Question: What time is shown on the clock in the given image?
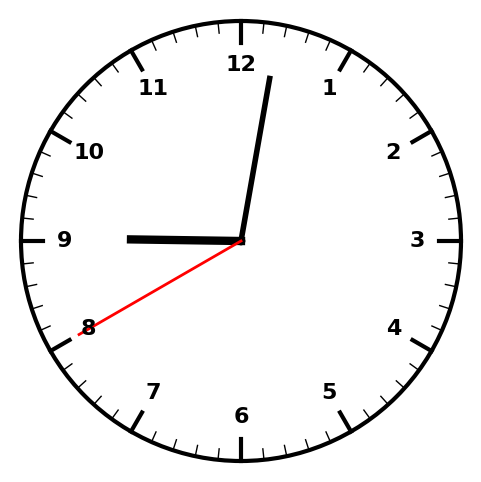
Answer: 09:01:40